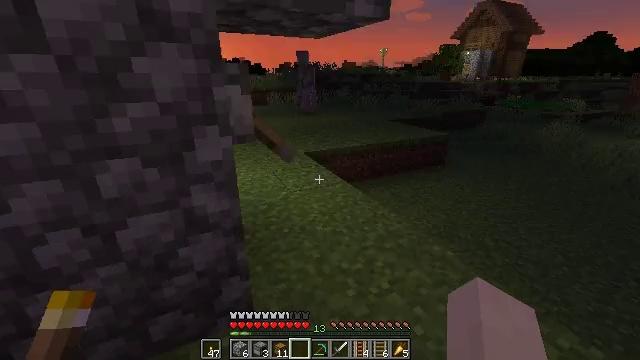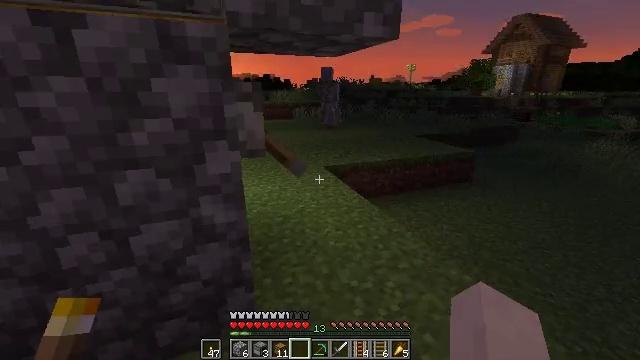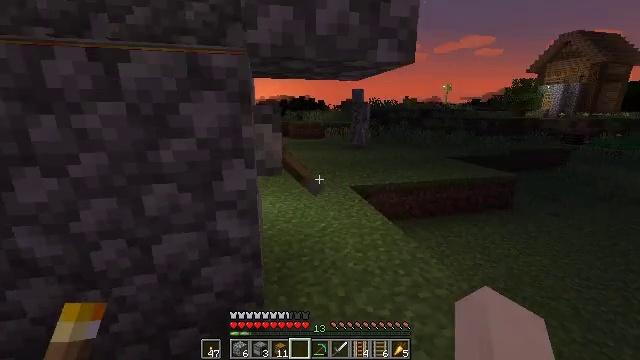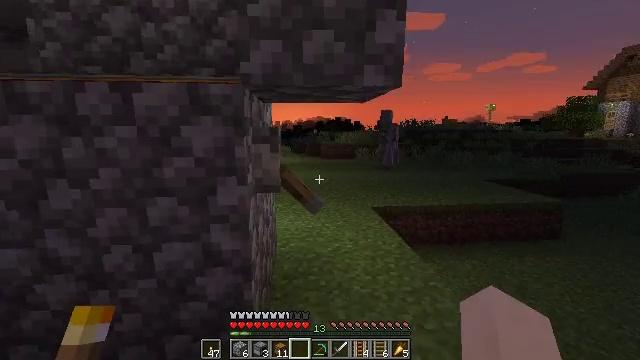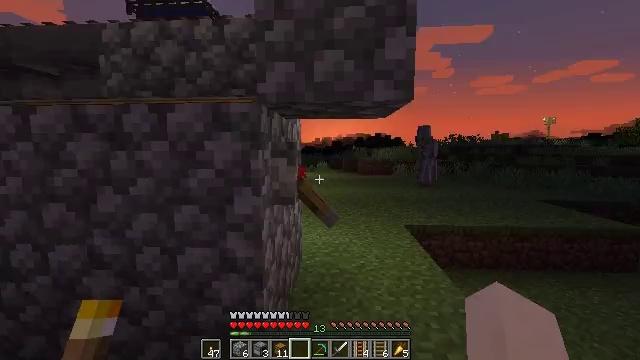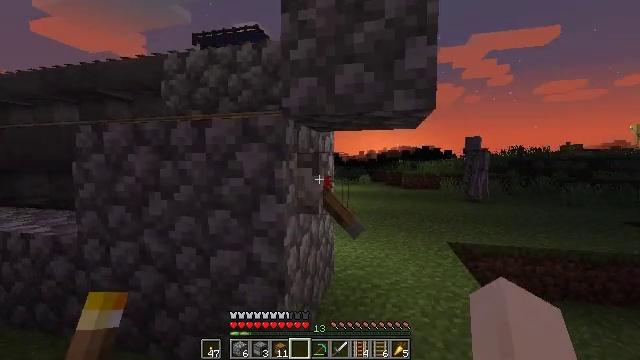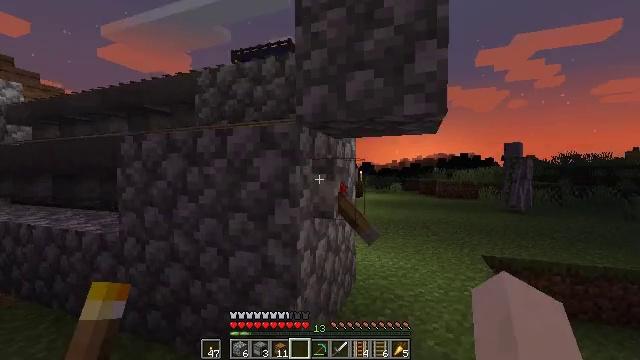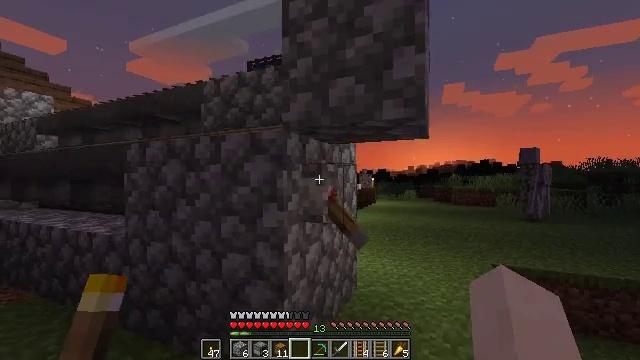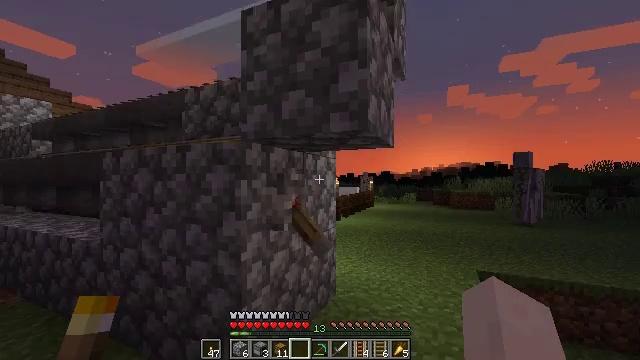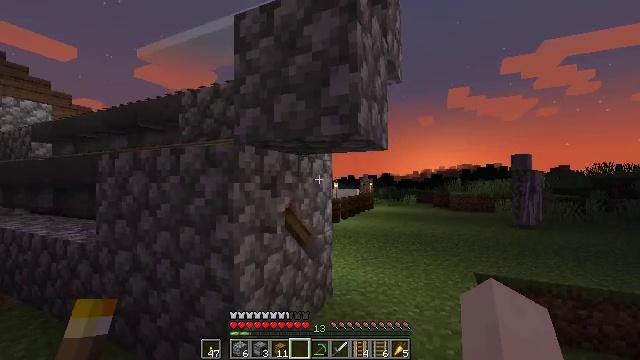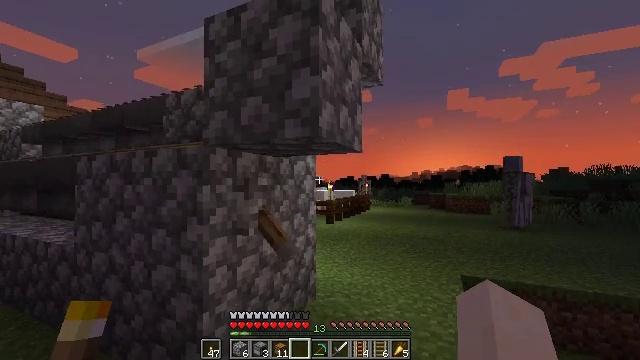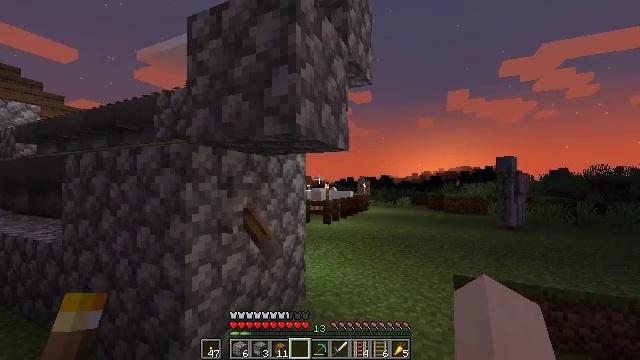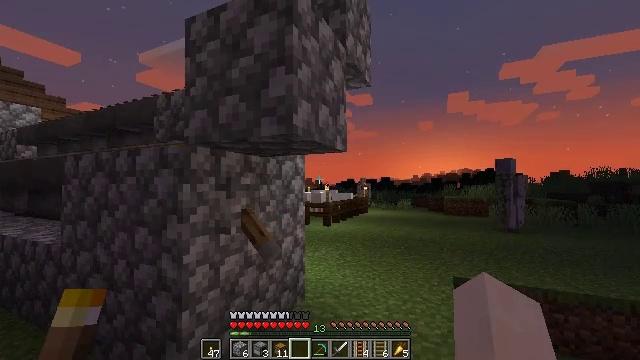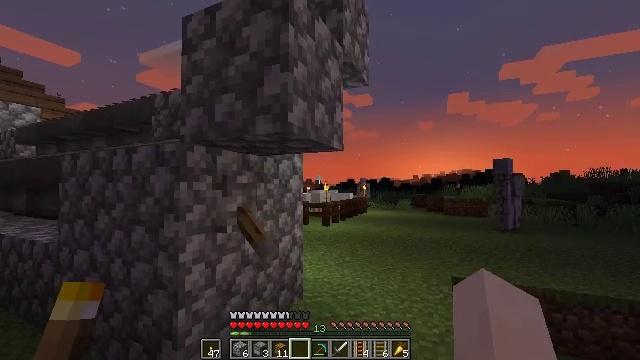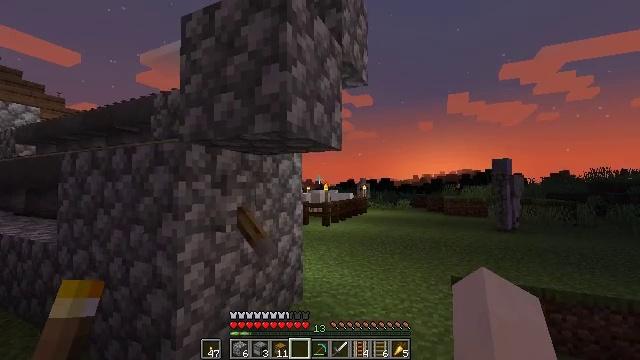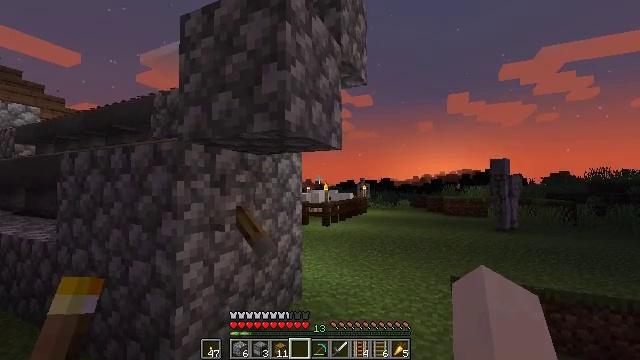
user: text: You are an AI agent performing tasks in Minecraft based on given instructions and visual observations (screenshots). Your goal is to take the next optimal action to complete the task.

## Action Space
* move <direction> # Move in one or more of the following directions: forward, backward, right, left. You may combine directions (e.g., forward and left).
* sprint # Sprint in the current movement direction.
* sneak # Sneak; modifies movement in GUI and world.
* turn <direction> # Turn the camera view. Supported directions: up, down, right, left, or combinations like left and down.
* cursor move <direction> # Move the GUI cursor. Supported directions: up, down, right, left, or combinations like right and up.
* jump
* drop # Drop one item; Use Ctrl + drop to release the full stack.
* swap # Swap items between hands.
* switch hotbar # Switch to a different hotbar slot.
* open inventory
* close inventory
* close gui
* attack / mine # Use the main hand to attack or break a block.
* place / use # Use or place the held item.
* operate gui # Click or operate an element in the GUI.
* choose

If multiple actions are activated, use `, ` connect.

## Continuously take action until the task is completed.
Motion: motion action
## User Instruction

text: Create a lever with crafting resources.
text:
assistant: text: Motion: move right, turn left and up
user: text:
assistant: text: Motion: move right, turn left and up
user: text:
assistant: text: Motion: move right, turn left and up
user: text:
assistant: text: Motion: move right, turn left and up
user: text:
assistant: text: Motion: move right, turn left and up
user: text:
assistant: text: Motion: move right, turn left and up
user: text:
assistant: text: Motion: move right, turn left and up
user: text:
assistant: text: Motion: move right
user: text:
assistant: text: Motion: move right
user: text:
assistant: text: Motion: no_op
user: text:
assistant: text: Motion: no_op
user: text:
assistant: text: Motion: no_op
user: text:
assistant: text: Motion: no_op
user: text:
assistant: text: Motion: no_op
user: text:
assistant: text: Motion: no_op
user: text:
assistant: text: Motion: no_op
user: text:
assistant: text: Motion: no_op
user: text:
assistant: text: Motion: no_op
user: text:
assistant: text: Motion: no_op
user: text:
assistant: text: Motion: no_op
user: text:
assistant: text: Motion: no_op
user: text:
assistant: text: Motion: no_op
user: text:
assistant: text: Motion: no_op
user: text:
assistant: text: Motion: no_op
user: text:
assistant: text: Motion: no_op
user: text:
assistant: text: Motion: no_op
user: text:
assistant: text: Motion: no_op
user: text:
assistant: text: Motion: no_op
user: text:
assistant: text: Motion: no_op
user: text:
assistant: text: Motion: move forward